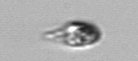
Label: Balanion